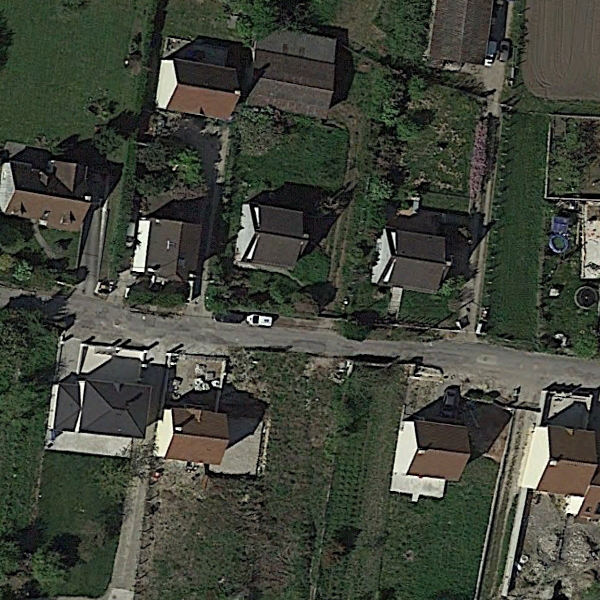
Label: MediumResidential